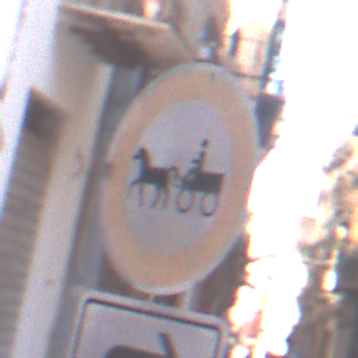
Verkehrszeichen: VerbotGespannfuhrwerke
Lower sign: RichtungsangabeDurchPfeile5
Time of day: MorningAfternoon
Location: Outdoor (Urban)
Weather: Clear
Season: NotSpecified
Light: Natural